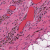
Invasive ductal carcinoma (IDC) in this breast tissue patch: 0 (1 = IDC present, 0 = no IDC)